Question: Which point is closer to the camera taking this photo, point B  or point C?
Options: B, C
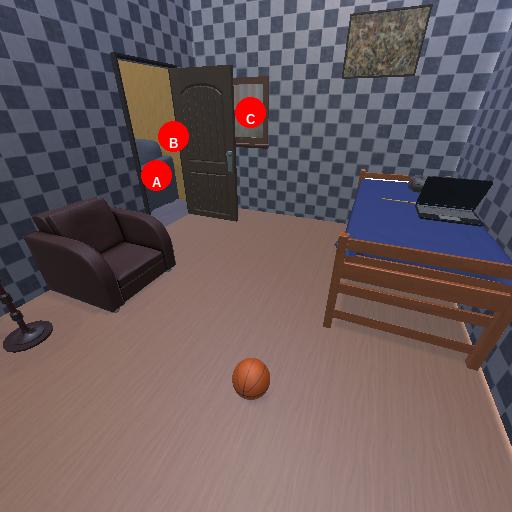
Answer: B